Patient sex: F
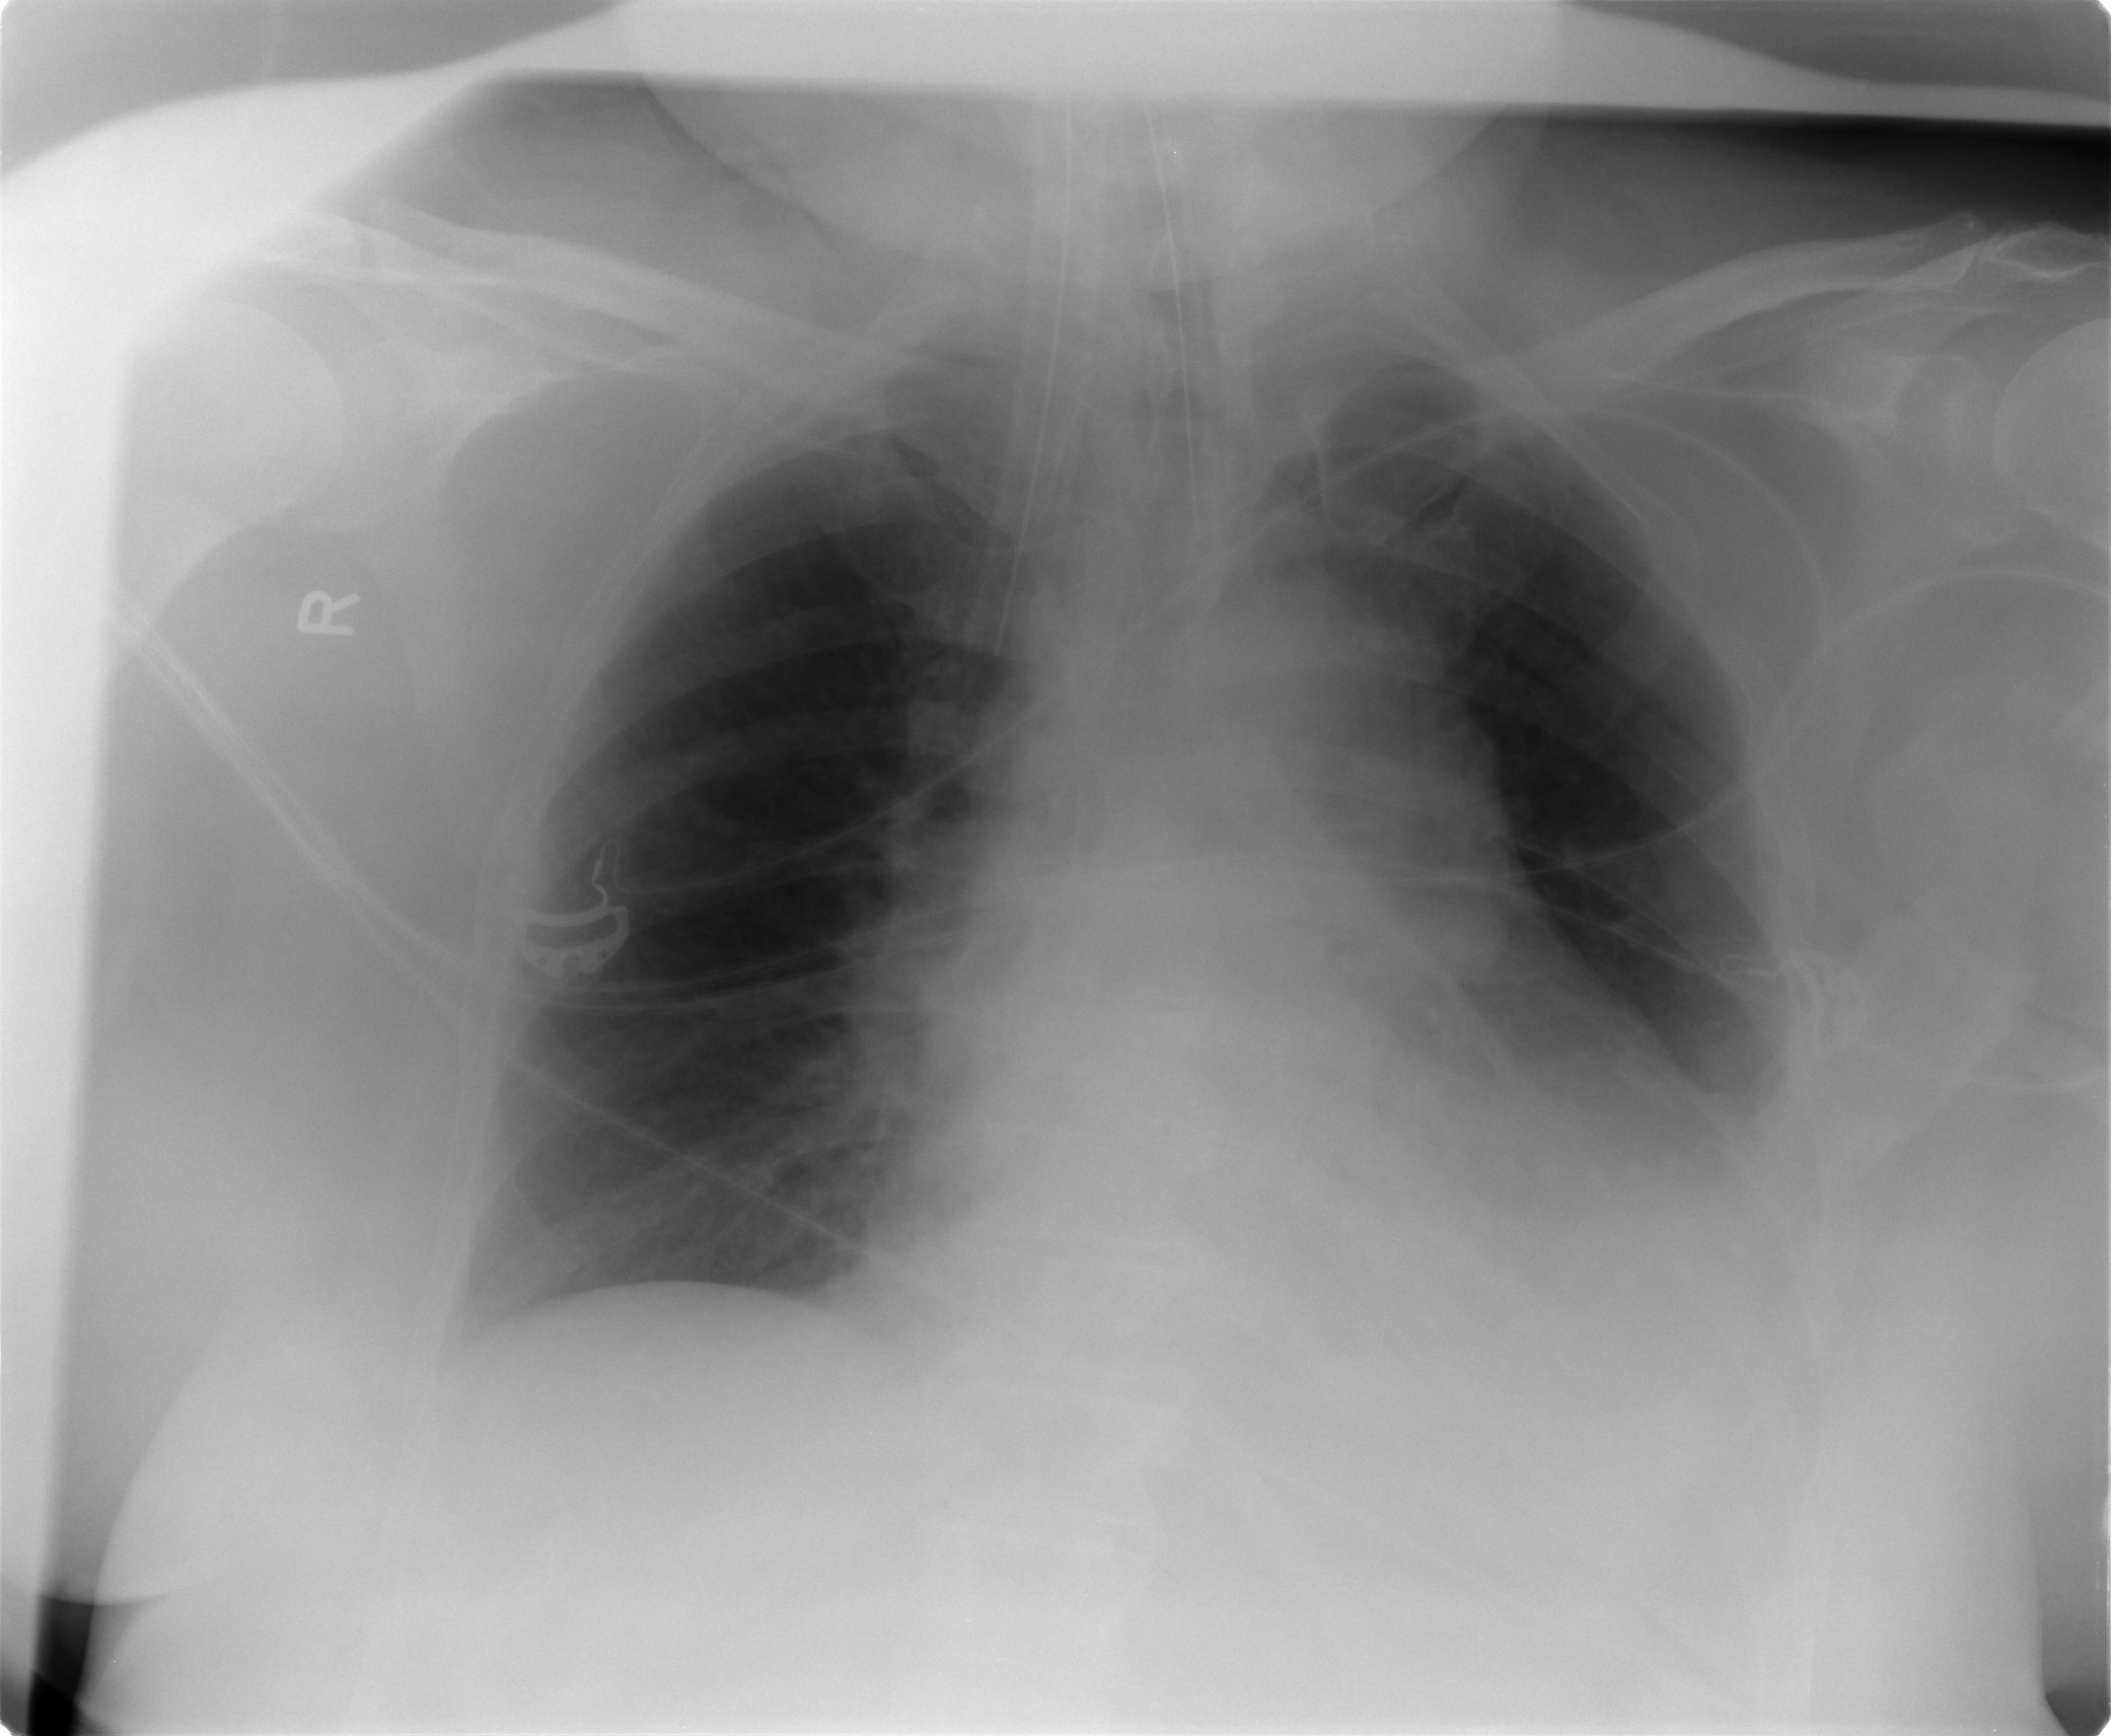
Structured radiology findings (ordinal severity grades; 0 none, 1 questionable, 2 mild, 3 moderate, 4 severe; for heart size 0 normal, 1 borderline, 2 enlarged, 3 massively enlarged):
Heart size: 2
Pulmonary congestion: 0
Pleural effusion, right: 0
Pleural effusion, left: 2
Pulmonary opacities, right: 0
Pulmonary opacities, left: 0
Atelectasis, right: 1
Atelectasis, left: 2